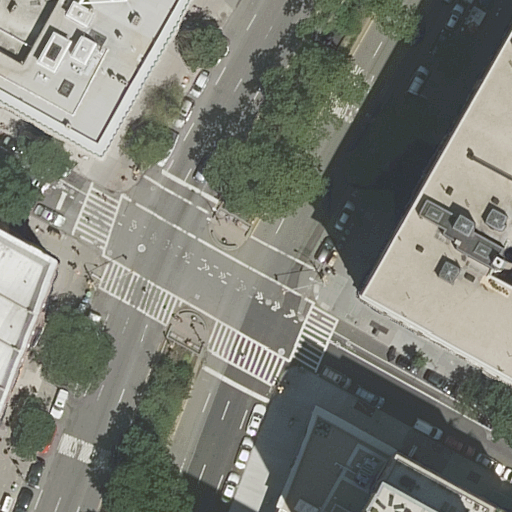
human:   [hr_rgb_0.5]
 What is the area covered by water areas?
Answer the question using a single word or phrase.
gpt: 0m2

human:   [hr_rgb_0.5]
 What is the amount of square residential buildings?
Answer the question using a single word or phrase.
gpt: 0

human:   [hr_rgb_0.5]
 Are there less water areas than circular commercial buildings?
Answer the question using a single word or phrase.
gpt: no

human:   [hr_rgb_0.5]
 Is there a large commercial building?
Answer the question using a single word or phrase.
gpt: no

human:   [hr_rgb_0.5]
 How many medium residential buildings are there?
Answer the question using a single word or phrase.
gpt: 5

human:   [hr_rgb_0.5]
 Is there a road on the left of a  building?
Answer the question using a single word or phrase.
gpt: yes

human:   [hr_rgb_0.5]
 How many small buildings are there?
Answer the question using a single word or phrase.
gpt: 0

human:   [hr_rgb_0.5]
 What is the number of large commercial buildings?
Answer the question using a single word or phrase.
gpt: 0

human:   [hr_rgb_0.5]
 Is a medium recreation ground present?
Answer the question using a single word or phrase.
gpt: no

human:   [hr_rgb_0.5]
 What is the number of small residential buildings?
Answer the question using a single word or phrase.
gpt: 0

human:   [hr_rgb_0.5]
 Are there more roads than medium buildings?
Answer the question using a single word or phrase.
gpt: no

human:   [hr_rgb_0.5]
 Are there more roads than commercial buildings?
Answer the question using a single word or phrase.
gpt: yes

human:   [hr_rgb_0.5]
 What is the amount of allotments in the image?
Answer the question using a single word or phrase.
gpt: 0

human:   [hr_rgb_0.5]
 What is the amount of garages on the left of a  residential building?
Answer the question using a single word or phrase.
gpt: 0

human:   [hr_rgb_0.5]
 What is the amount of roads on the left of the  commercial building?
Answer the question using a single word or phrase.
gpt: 1

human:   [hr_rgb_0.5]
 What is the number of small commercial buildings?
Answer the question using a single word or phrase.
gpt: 0

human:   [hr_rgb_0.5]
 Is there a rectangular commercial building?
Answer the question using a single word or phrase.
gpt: yes

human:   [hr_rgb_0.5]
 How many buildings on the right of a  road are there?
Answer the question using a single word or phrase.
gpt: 6

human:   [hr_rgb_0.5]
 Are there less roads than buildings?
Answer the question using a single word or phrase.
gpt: yes

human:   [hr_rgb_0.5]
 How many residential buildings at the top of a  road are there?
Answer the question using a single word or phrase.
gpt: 2

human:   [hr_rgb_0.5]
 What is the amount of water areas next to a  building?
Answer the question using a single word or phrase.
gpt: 0

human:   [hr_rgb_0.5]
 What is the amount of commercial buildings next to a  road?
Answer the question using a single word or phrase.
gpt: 1

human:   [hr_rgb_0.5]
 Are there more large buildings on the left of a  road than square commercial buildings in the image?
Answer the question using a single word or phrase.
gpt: yes

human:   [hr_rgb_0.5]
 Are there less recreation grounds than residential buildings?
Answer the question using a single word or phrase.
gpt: yes

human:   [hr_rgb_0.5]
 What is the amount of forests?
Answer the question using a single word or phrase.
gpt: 0

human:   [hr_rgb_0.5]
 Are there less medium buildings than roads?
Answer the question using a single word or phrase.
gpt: no

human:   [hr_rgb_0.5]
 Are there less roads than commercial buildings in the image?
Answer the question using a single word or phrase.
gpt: no

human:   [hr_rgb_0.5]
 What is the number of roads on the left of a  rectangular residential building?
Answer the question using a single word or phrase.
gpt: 2

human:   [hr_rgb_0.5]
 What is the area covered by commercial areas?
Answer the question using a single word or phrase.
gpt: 0m2

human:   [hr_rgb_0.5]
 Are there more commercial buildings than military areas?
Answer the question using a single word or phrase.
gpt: yes

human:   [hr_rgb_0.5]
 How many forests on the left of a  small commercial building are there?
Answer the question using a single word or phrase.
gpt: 0

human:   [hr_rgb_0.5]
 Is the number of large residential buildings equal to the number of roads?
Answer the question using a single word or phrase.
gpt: no

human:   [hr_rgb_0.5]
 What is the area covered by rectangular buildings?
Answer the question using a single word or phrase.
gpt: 1124m2

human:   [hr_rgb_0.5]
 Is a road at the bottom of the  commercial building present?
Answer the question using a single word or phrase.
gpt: no

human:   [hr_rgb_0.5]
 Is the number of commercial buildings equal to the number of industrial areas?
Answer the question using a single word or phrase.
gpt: no

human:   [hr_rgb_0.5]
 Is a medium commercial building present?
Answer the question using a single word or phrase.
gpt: yes